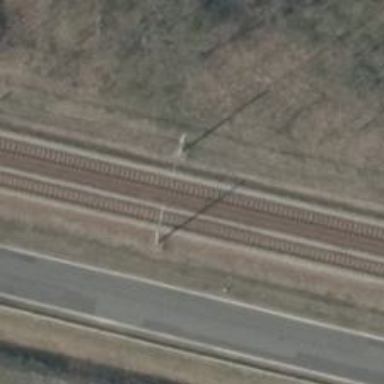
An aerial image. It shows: Milestone along the railway track with catenary mast.